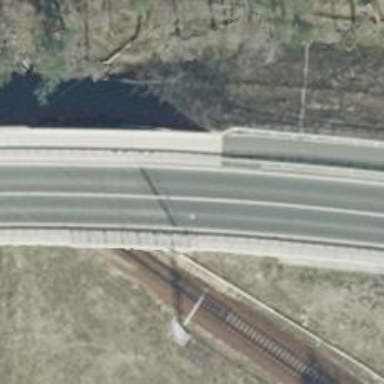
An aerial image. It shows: Secondary road with asphalt surface passing over bridge.